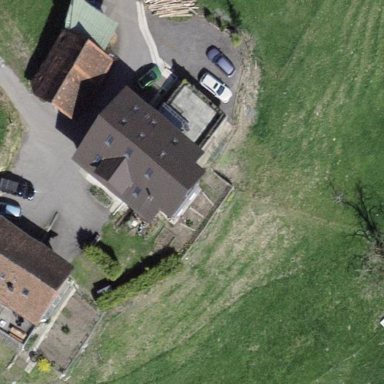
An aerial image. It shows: Farmyard area.